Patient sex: M
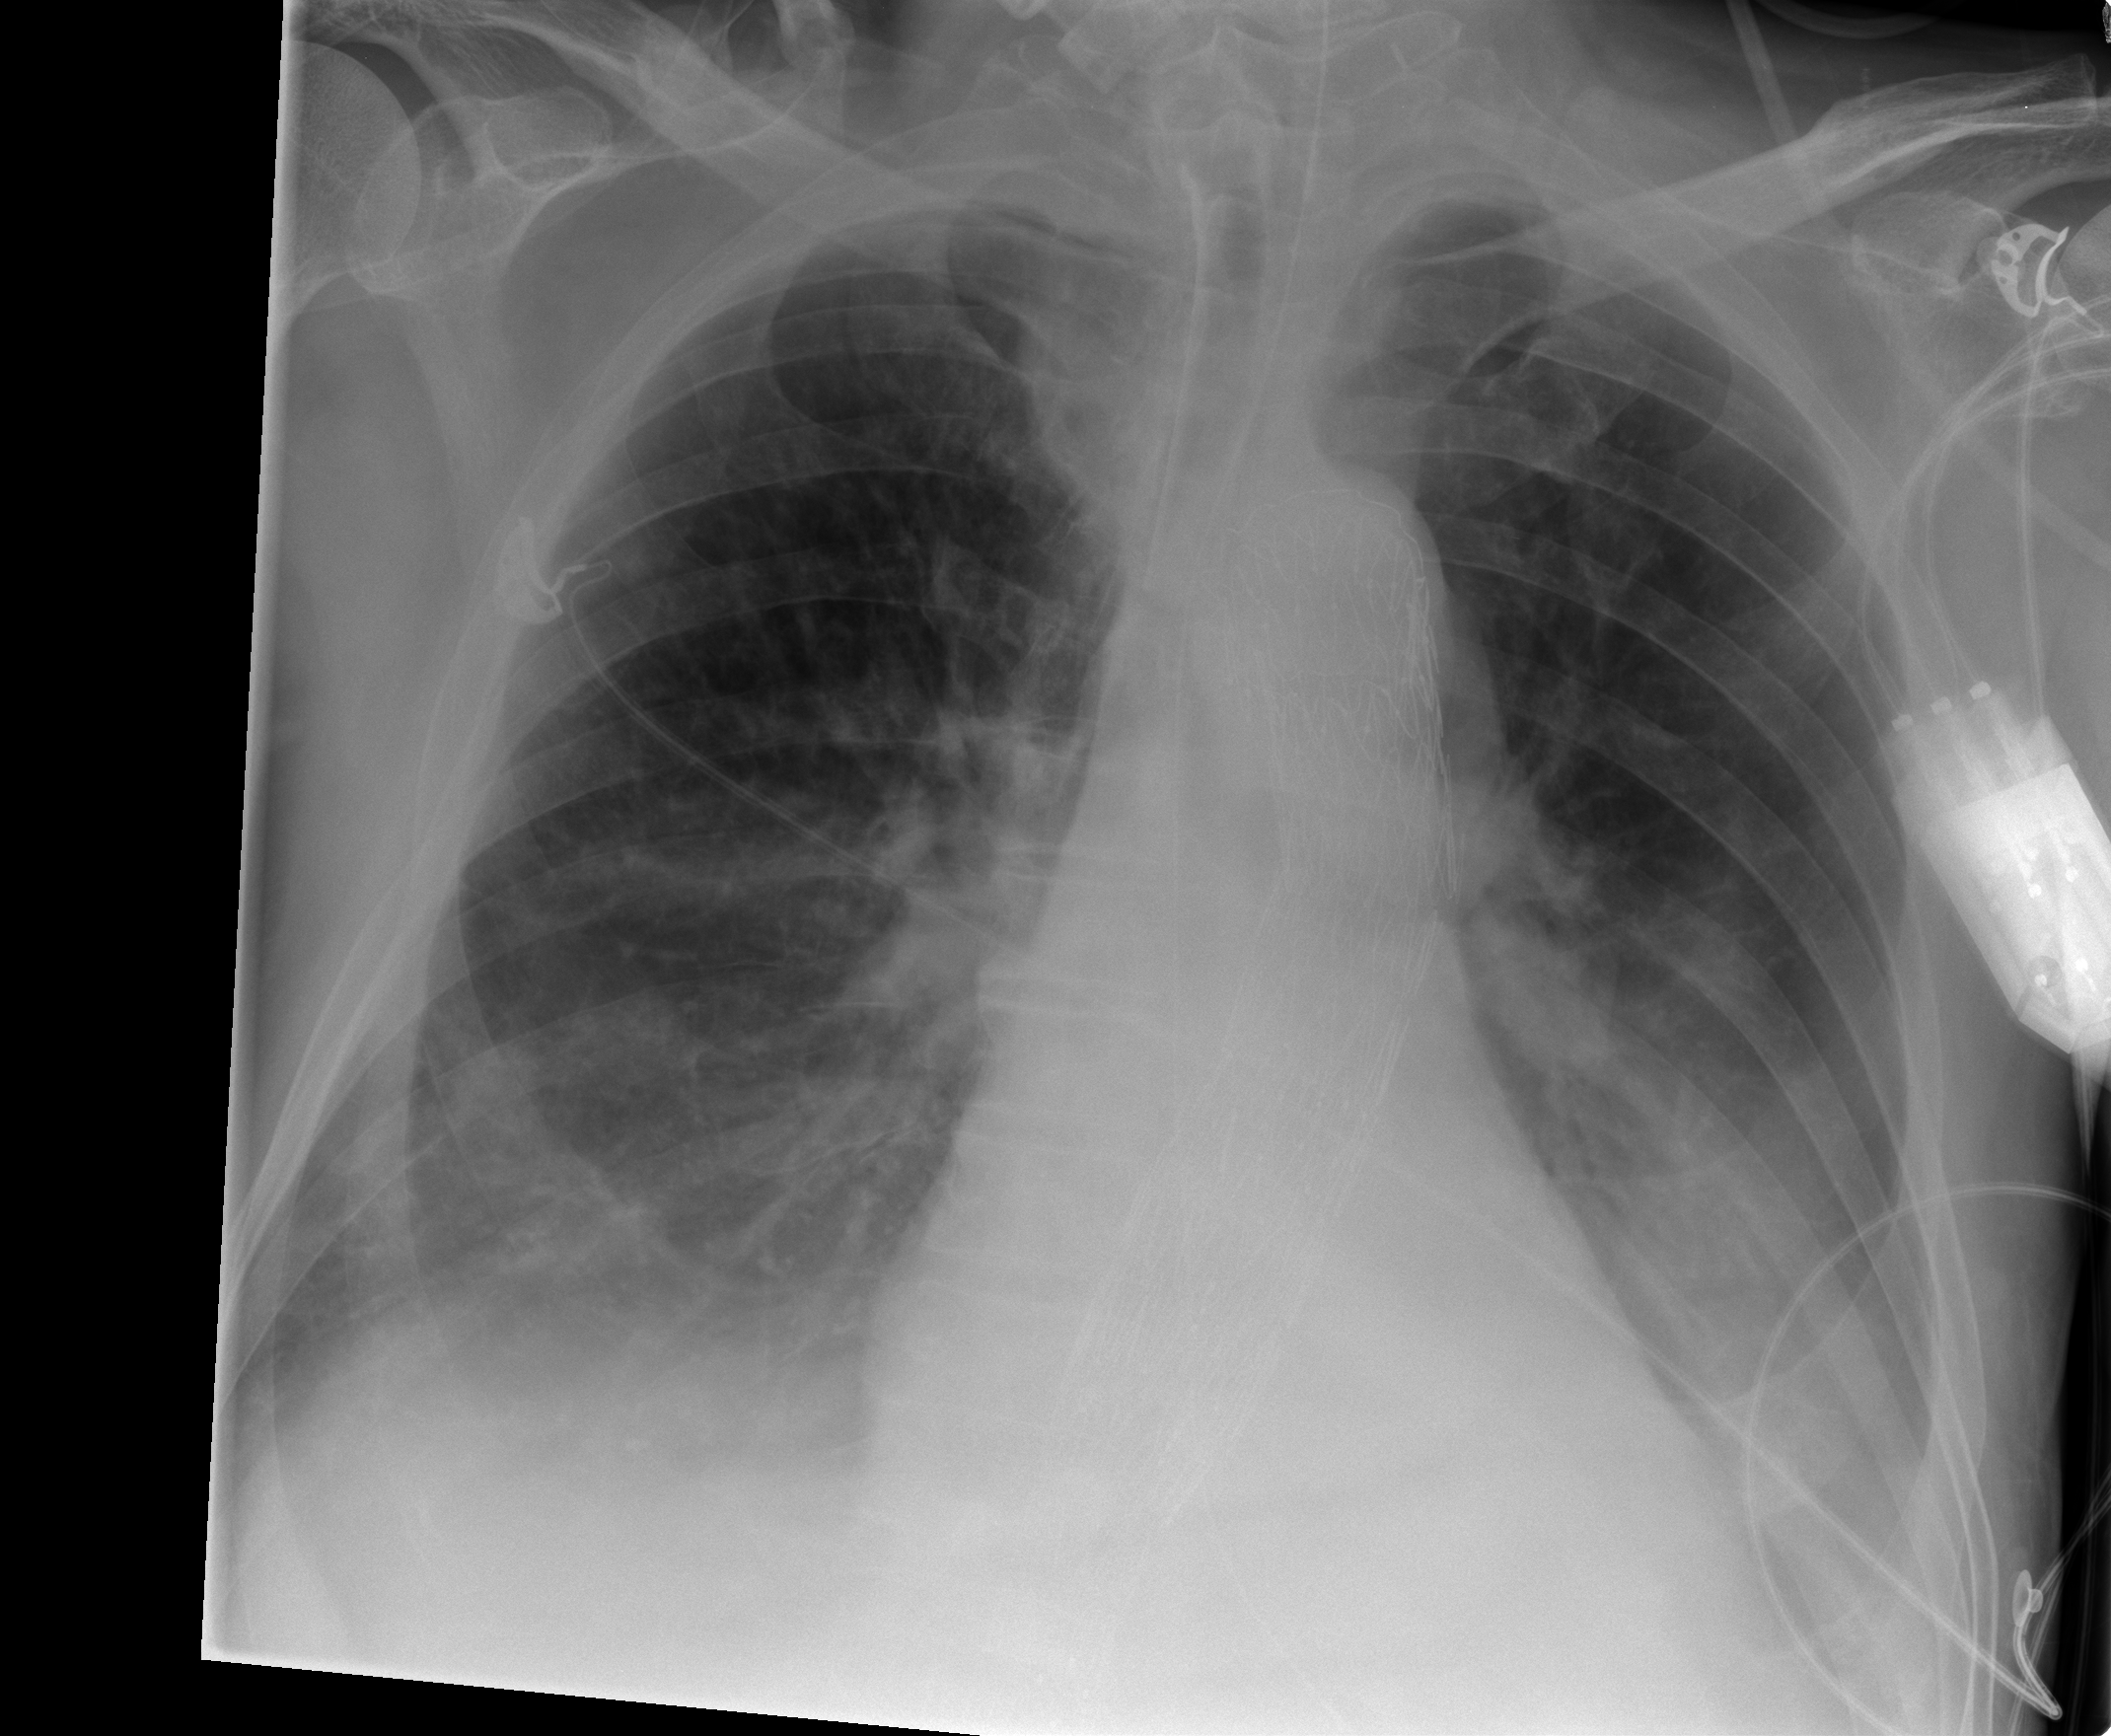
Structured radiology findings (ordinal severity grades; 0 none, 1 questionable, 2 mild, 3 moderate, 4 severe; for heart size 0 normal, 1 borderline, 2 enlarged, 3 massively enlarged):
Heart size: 0
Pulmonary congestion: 2
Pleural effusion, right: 2
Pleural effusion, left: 2
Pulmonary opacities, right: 2
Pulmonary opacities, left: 1
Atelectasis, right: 2
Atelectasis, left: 2